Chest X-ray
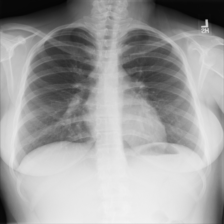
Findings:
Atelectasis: negative
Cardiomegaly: negative
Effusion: negative
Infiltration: negative
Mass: negative
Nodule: negative
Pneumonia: negative
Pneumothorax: negative
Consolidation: negative
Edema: negative
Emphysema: negative
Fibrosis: negative
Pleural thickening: negative
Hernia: positive